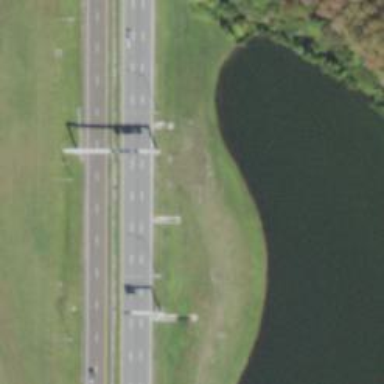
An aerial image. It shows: Expressway with asphalt surface classified as trunk highway.